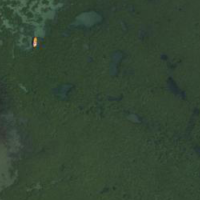
EUNIS habitat code: 14
Species observed at this site:
Aythya ferina